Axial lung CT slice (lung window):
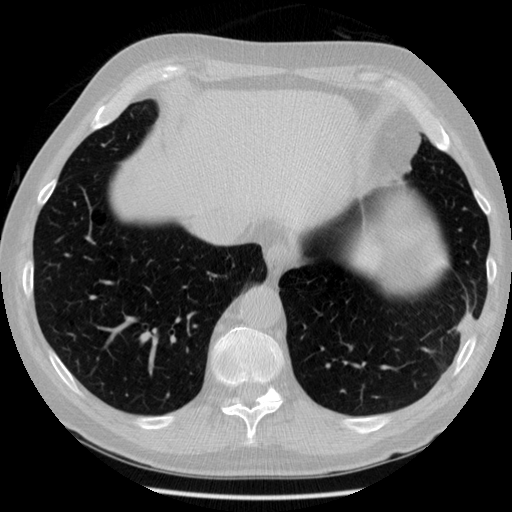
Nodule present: no